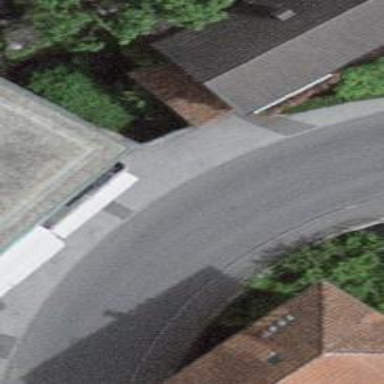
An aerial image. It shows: Secondary road bridge with asphalt surface. There is sidewalk on the left side.